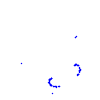
Particle: proton